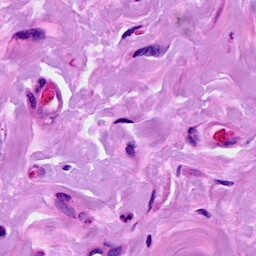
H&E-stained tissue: Breast